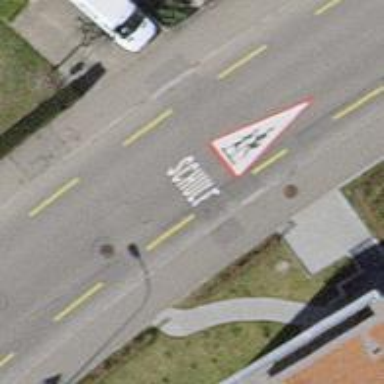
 featuring sidewalks on both sides and dedicated cycle lane on both sides."